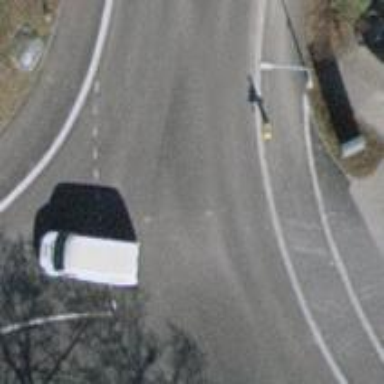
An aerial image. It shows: Tertiary road with trolley wires.